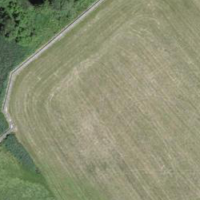
EUNIS habitat code: 52
Species observed at this site:
Filipendula ulmaria